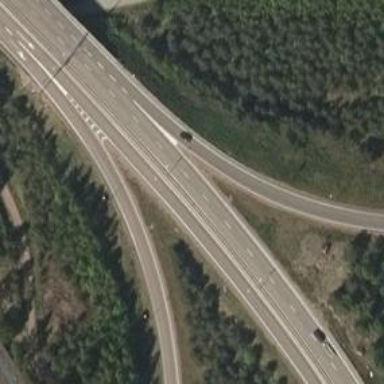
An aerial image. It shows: Asphalt motorway link.